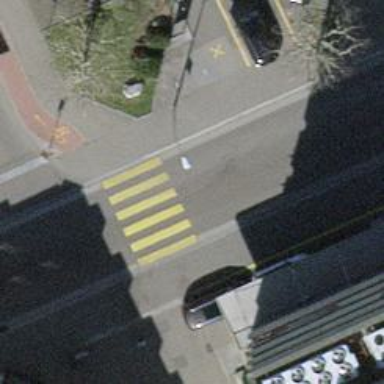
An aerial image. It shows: Asphalt footway with marked zebra crossing.